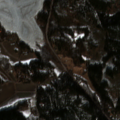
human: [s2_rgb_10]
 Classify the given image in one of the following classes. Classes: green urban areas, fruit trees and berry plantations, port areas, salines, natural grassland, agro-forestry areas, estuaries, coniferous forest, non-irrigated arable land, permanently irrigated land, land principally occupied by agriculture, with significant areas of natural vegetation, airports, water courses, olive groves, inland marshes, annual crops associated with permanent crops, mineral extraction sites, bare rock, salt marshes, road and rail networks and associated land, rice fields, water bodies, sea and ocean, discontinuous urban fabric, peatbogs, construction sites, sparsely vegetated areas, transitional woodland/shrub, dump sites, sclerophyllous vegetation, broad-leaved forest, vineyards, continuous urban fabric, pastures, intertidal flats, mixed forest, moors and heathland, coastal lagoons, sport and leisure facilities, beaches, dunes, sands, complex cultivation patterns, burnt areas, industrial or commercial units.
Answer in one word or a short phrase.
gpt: land principally occupied by agriculture, with significant areas of natural vegetation, coniferous forest, mixed forest, transitional woodland/shrub, water bodies